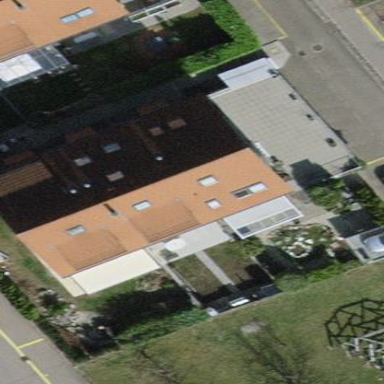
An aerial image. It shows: Terrace building.